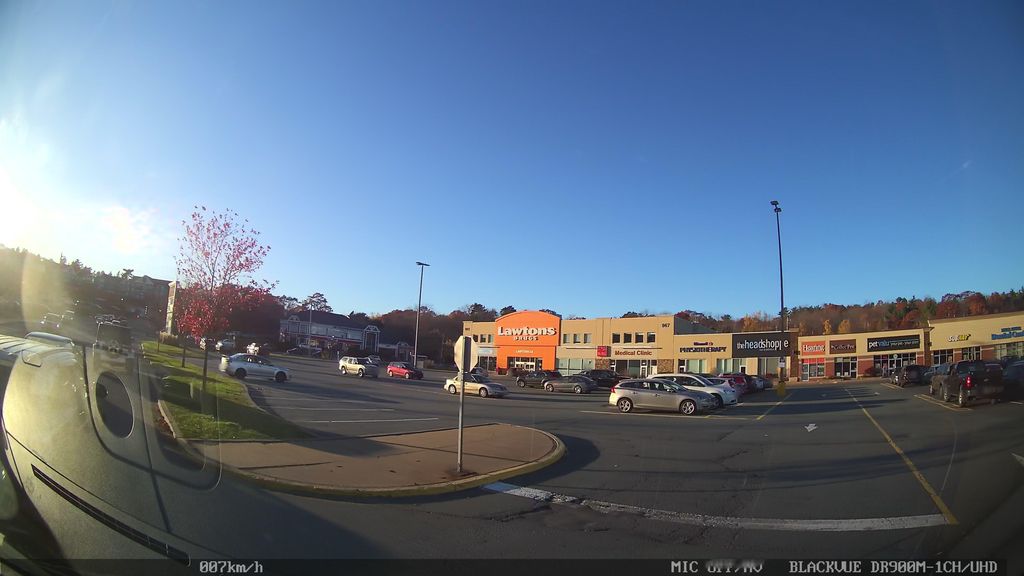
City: halifax